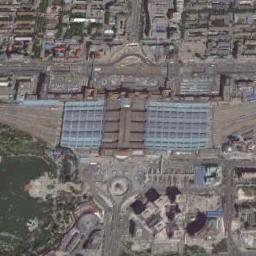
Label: railway_station